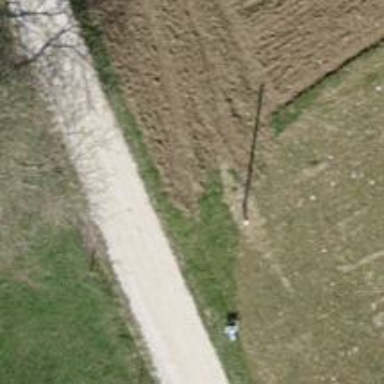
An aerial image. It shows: Power pole.